Question: I am updating non/stock-item because of wrong UOM but some item's Unit Base is read-only. How can I update it?
I want to avoid deleting and adding the item again.

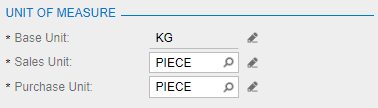
Answer: The basic answer is: 'Base UOM cannot be changed for the item in use.'
Generally what 'in use' means refers to having that Inventory Item used in the transaction detail of a released document.
The validation mechanism are located in the DACs using 'PreventEditIfExists' class.
InventoryItem DAC has the generic validation query:
'''
public abstract class baseUnit : PX.Data.IBqlField
{
public class PreventEditIfExists<TSelect> : PreventEditOf<baseUnit>.On<InventoryItemMaintBase>.IfExists<TSelect>
where TSelect : BqlCommand, new()
{
protected override String CreateEditPreventingReason(GetEditPreventingReasonArgs arg, Object firstPreventingEntity, String fieldName, String currentTableName, String foreignTableName)
=> PXMessages.Localize(Messages.BaseUnitCouldNotBeChanged);
}
}
'''
Other DACs use the generic query types '<TSelect>' to validate if the Inventory Item is 'in use'.
For example, this is the validation query defined in 'INTran' DAC on 'INTran.InventoryID' field:
'''
public abstract class inventoryID : PX.Data.IBqlField
{
public class InventoryBaseUnitRule :
InventoryItem.baseUnit.PreventEditIfExists<
Select<INTran,
Where<inventoryID, Equal<Current<InventoryItem.inventoryID>>,
And<released, NotEqual<True>>>>>
{ }
}
'''
So if I create a new inventory item, I can change it's 'BaseUOM' field because it's not 'in use' anywhere. If I then create an inventory receipt for that item and release it, it creates a released 'INTran' transaction and thus the 'BaseUOM' for that item become 'in use' and un-editable.
I believe the reason for this behavior is to preserve statistic accuracy for past transactions without having to cache (duplicate) UOM on every transaction in case the user change it later on. If that's the case then it's a tradeoff between letting the user change anything at anytime and keeping the database size under control for large transactional volume.
The validation is not exclusive to receipt transactions. You can find the validations requests for other DAC by searching Acumatica source code for 'baseUnit.PreventEditIfExists' in source code page (SM204570):
<URL>